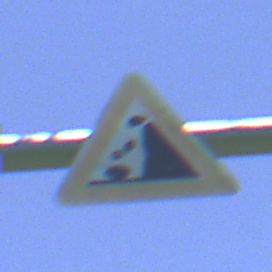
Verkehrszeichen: SteinschlagRechts
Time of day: Midday
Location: Outdoor (Nature)
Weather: Clear
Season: Summer
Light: Natural